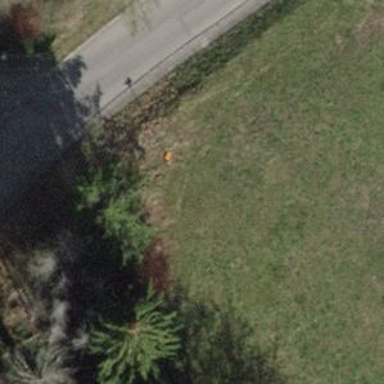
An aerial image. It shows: Pipeline marker.